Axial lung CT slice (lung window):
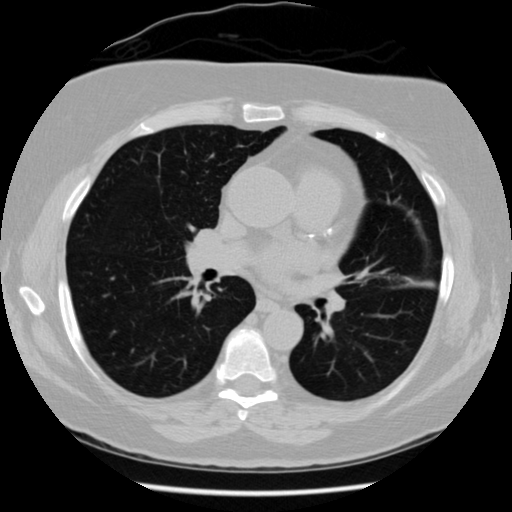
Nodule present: no